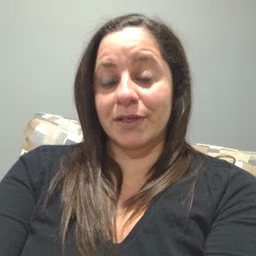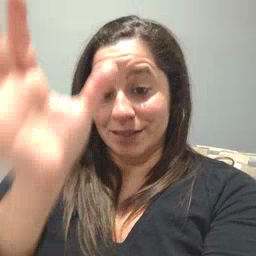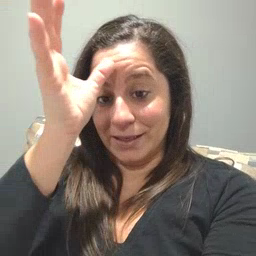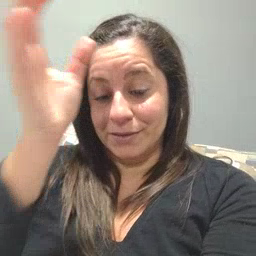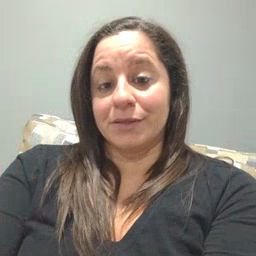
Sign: dad